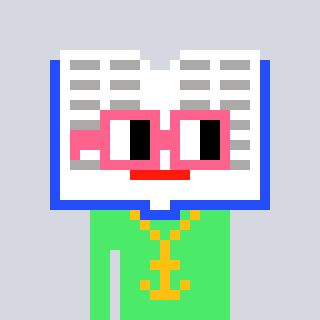
a pixel art character with square pink glasses, a dictionary-shaped head and a teal-colored body on a cool background